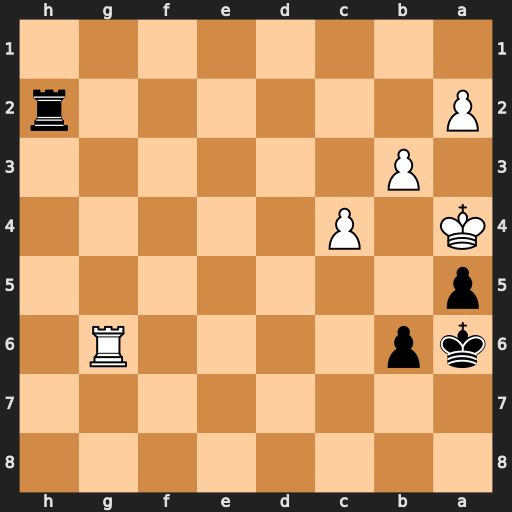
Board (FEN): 8/8/kp4R1/p7/K1P5/1P6/P6r/8
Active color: b
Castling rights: -
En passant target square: -
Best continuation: Rxa2#